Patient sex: F
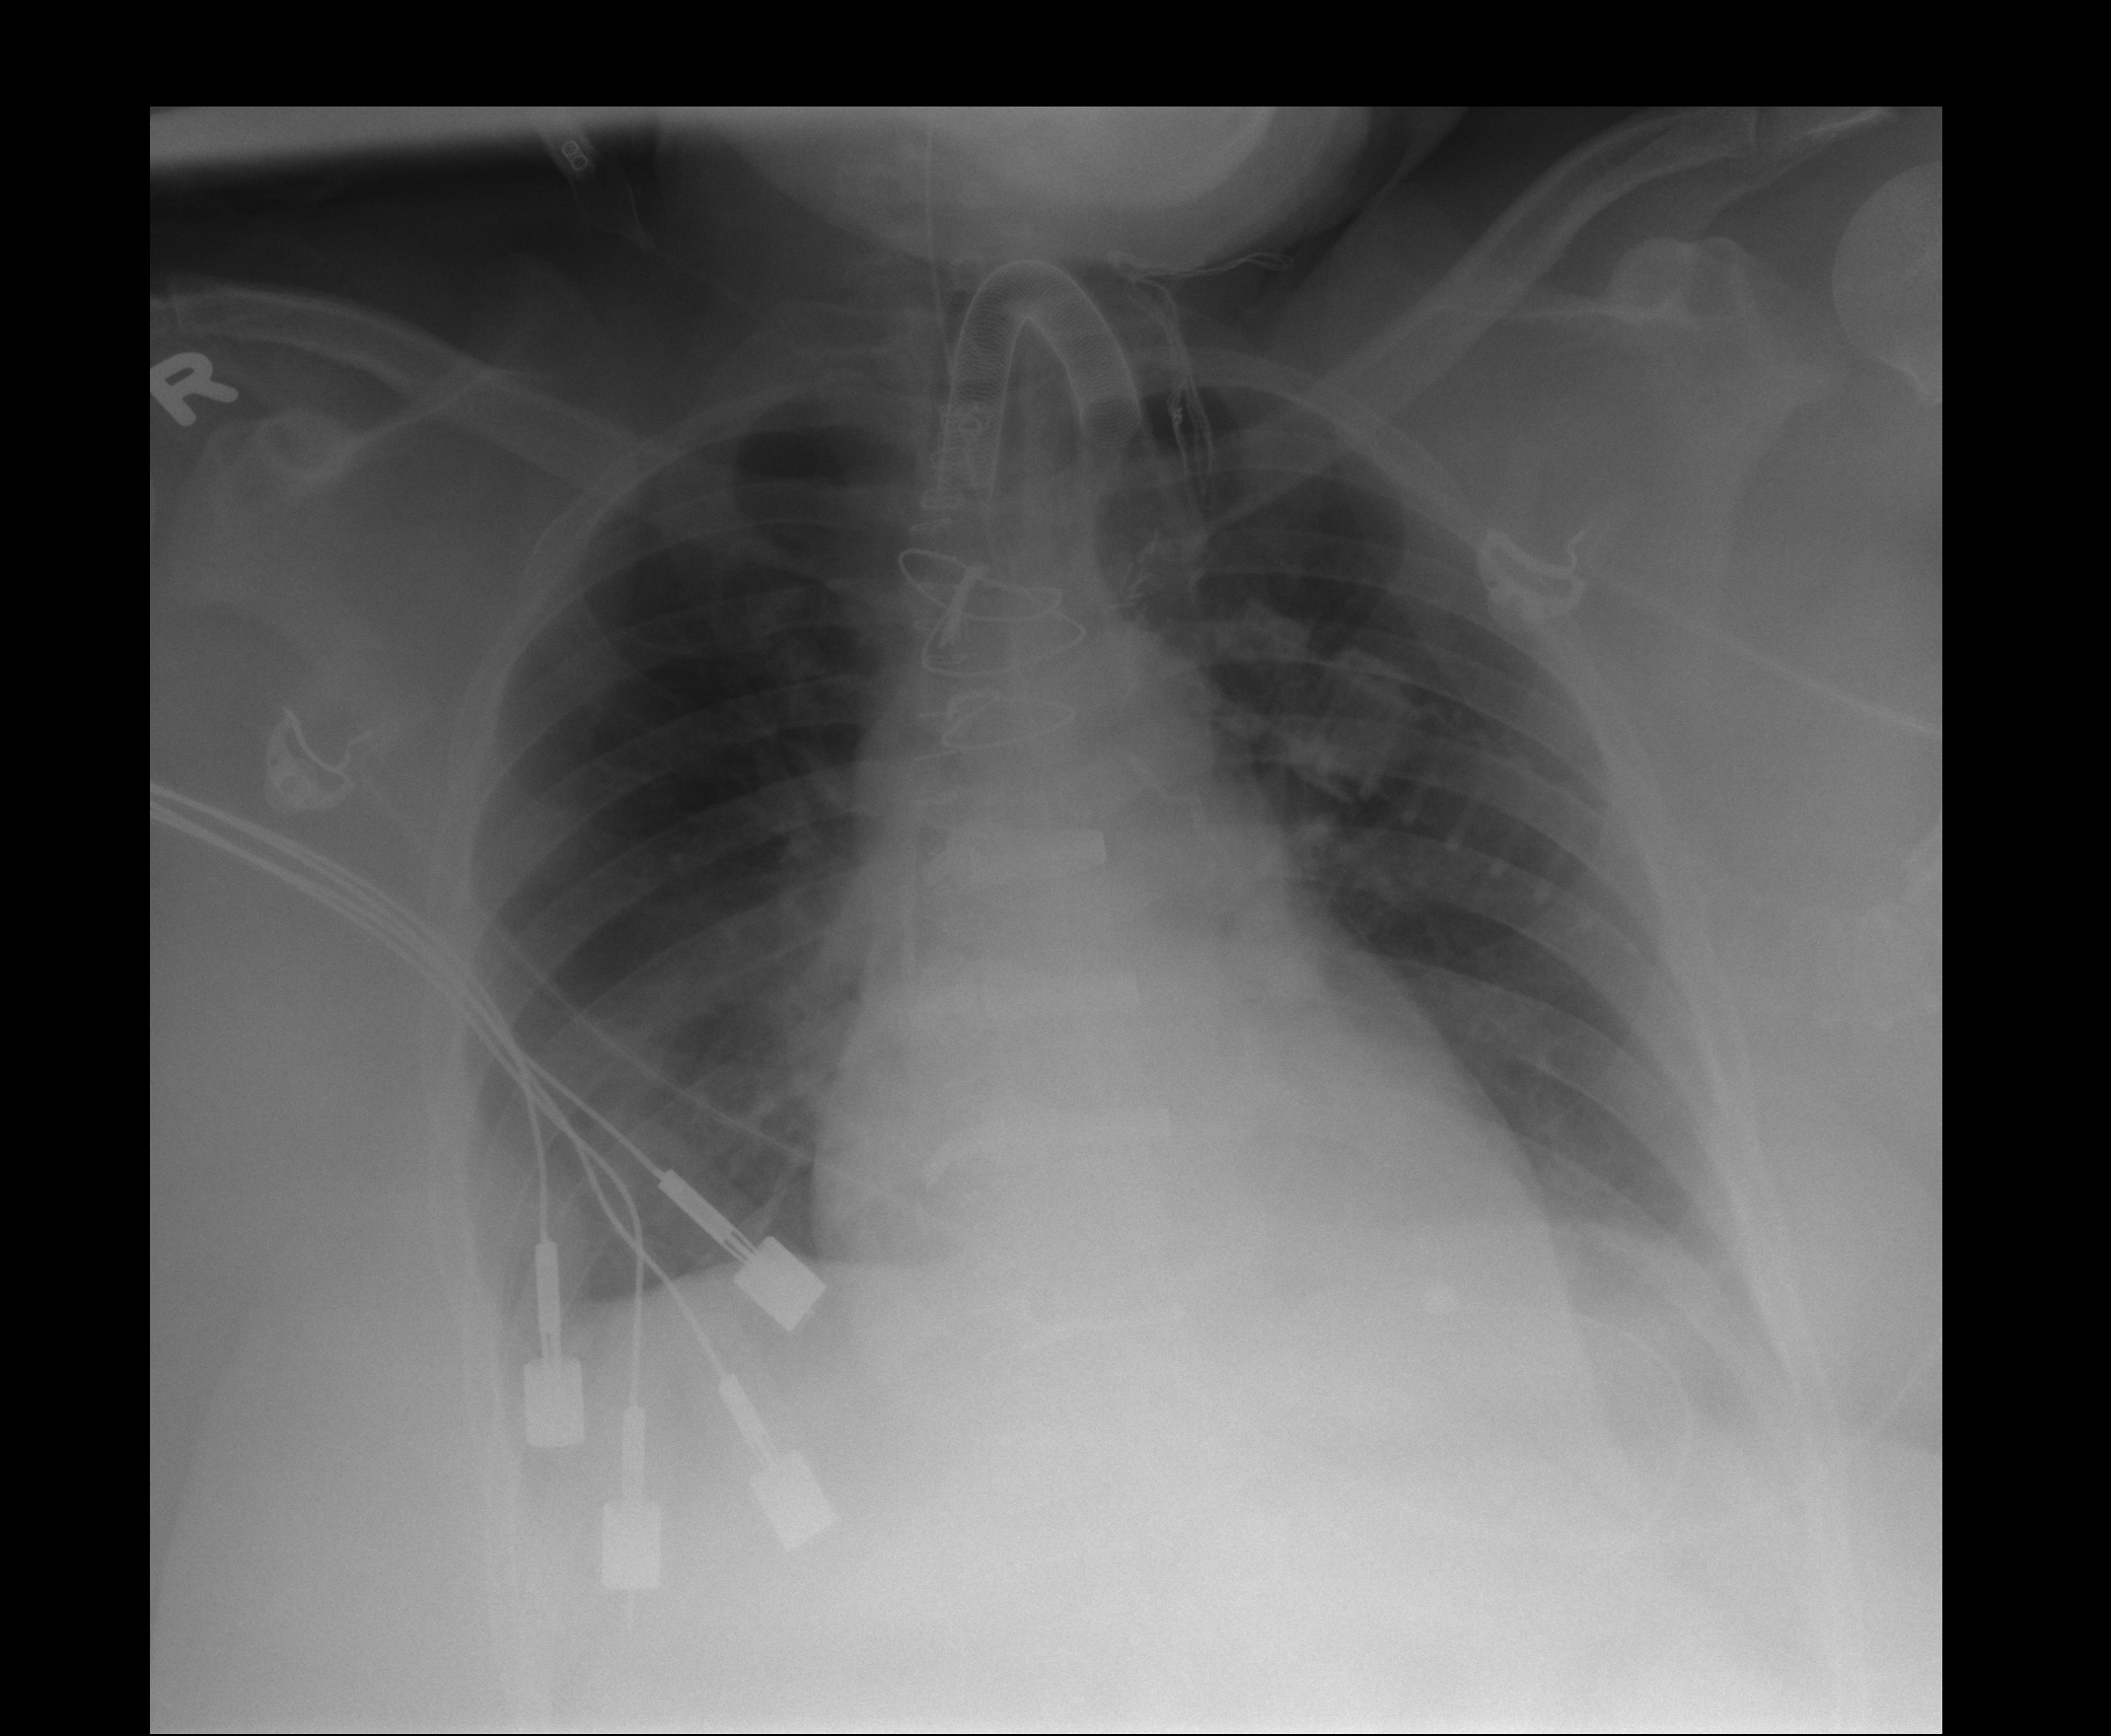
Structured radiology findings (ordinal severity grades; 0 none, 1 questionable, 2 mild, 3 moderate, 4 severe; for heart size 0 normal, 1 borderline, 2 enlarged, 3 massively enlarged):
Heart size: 1
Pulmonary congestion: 1
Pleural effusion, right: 1
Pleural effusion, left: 1
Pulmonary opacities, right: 0
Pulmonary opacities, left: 0
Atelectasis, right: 1
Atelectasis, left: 2